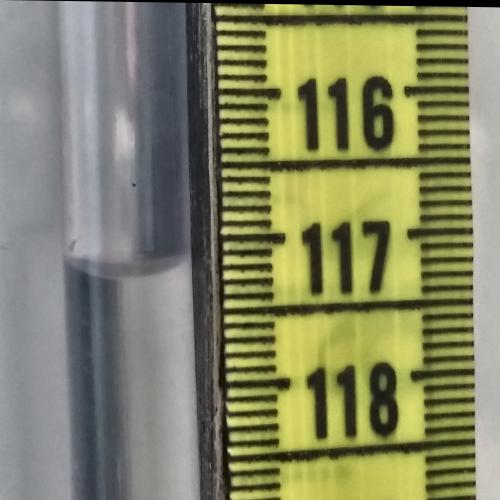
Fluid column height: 117.2 cm